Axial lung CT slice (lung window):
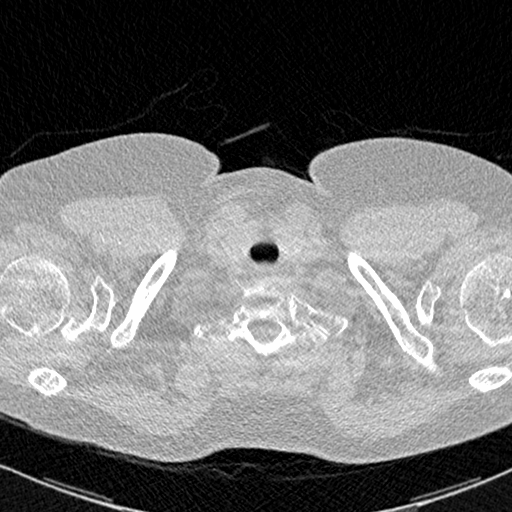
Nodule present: no